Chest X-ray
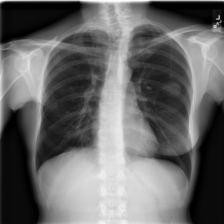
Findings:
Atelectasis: negative
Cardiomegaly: negative
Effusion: negative
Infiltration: negative
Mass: negative
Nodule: negative
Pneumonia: negative
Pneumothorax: negative
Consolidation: negative
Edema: negative
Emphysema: negative
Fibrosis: positive
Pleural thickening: negative
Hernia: negative